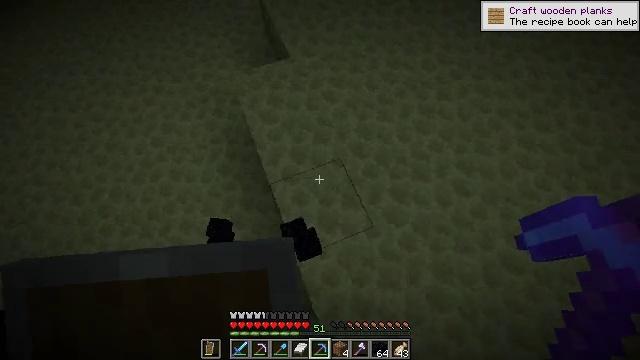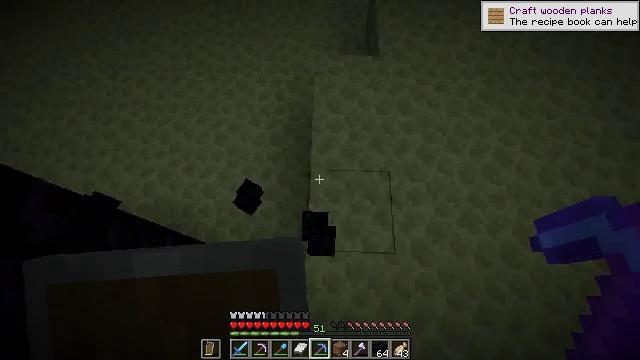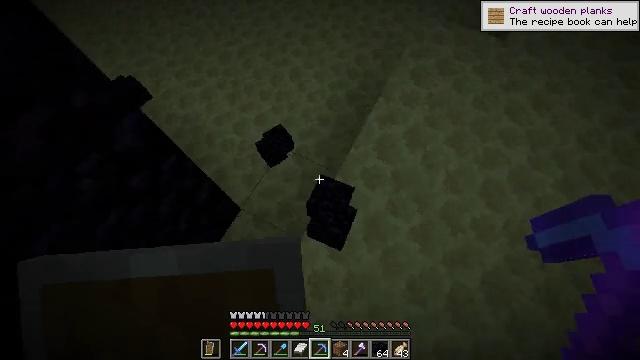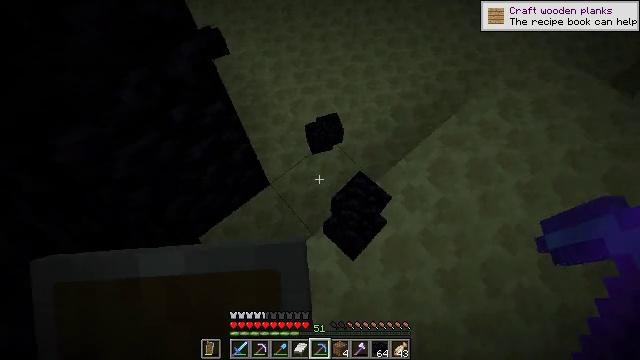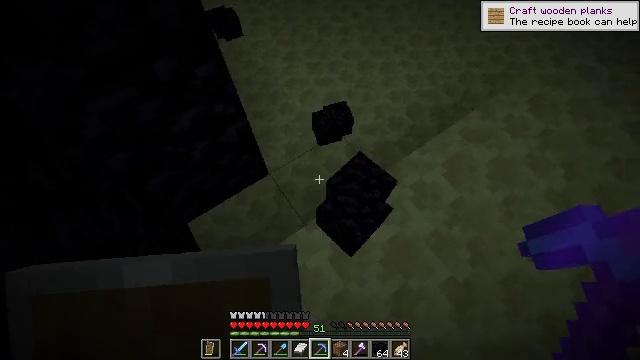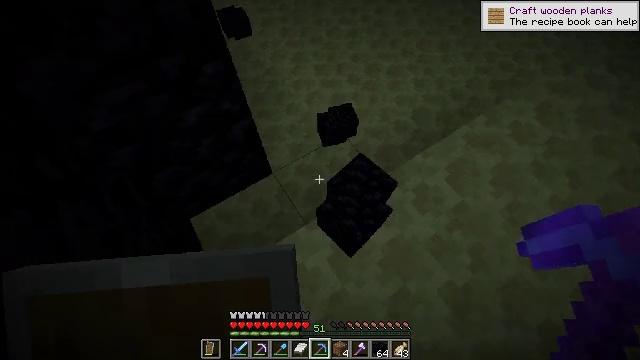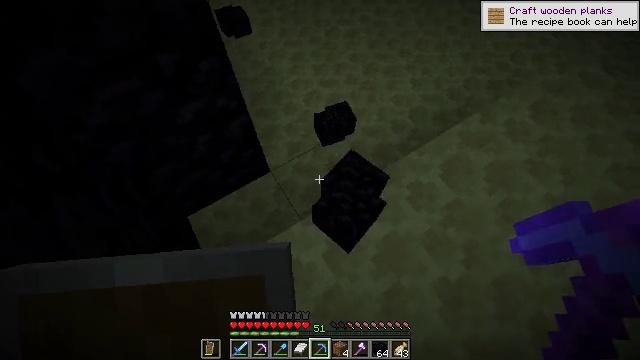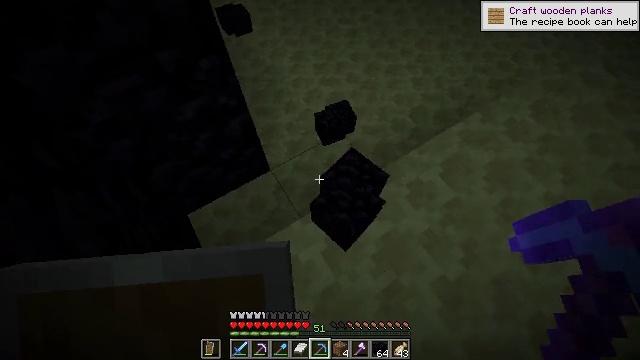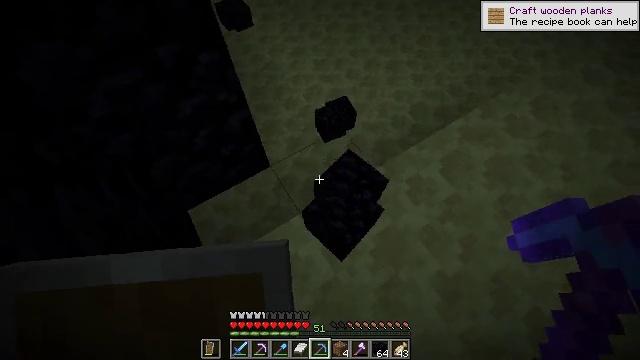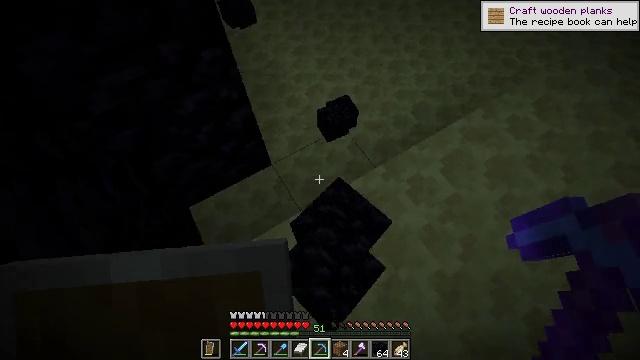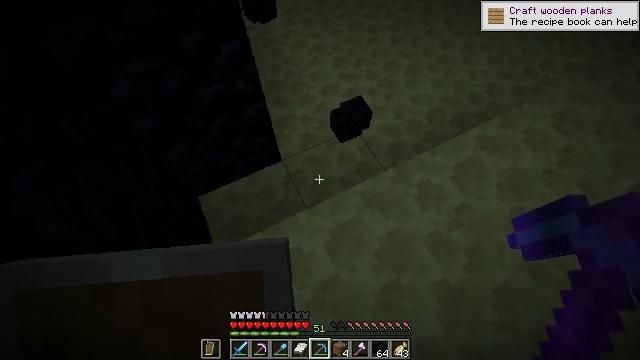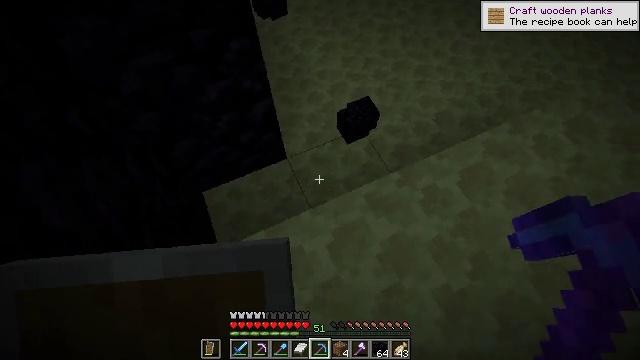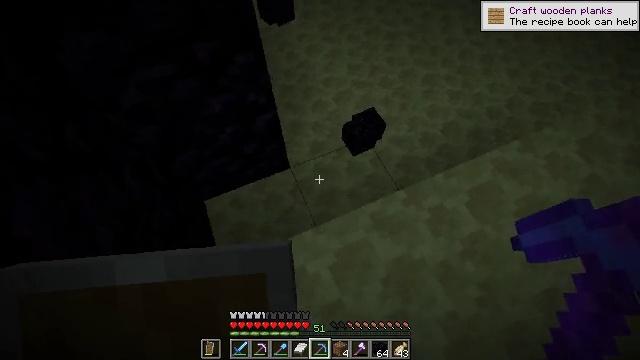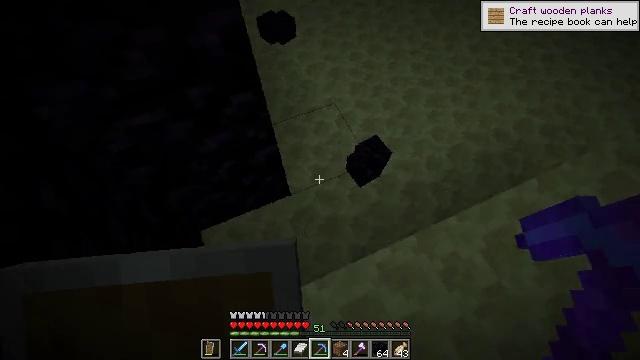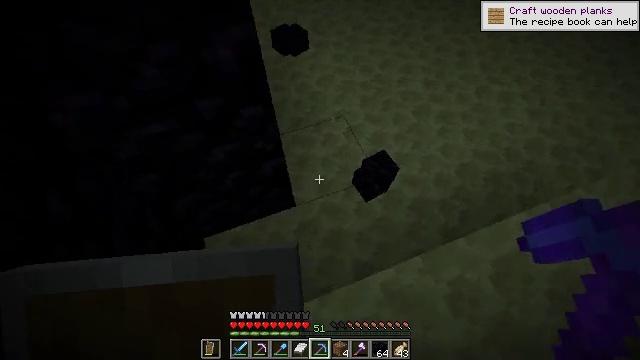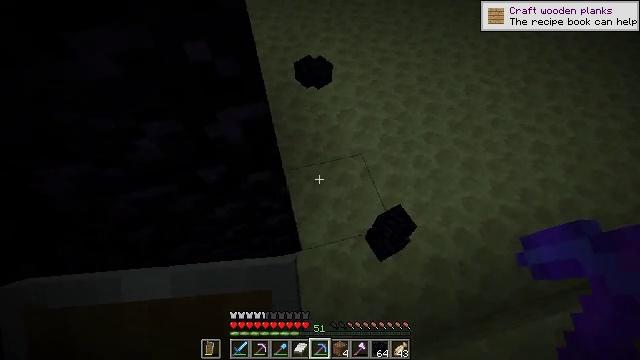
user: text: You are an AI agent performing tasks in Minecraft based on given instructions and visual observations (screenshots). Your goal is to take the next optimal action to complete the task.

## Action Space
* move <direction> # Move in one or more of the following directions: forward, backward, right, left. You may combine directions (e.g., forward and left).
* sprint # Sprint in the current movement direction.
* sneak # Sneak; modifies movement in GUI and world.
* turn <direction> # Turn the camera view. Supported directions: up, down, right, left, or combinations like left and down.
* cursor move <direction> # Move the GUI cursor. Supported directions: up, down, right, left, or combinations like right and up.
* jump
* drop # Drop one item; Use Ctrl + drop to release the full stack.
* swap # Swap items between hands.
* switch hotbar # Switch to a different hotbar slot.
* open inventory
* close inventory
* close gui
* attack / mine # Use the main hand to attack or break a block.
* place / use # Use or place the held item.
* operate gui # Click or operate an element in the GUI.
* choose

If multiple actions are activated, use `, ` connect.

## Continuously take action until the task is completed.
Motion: motion action
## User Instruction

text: Collect obsidian for crafting.
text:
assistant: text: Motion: turn left
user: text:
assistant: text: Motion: turn left
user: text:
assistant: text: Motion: turn left and up
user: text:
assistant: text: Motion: turn left and up
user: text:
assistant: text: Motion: turn left
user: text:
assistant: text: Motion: no_op
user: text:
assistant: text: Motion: no_op
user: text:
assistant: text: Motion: no_op
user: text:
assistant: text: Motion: no_op
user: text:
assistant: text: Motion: turn left
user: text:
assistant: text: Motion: move forward, turn left
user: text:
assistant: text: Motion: move forward, turn left
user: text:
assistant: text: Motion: move forward, turn up
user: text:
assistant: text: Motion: move forward, turn left and up
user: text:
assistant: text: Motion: move forward, turn left and up
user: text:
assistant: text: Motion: move forward and move right, turn left and up
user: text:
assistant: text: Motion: move forward and move right, turn left
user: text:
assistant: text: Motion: move forward and move right
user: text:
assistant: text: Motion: move forward
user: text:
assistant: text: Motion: move forward, turn left
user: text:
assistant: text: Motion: turn left
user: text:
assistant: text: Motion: no_op
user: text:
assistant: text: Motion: turn up
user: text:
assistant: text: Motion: move forward, turn up
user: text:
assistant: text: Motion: move forward, turn up
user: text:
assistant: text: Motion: move forward, turn up
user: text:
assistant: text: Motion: move forward, turn left and up
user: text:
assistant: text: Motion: move forward, turn left and up
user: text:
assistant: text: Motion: move forward, turn left and up
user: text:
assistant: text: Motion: move forward and move right, turn left